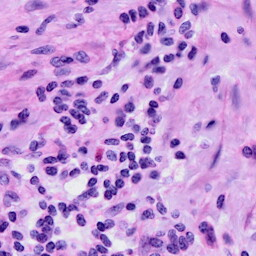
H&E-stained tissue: Cervix